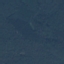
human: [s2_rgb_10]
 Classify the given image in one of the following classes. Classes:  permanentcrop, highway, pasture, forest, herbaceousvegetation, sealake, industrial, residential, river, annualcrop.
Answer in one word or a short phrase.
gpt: Forest